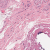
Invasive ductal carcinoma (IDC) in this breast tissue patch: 0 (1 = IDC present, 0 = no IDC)